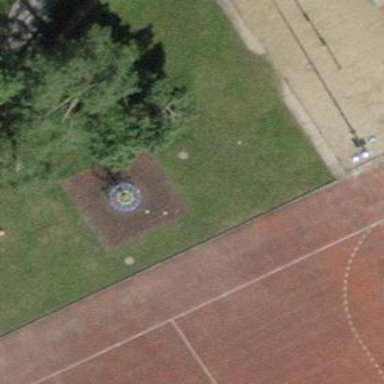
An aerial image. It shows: Playground area for leisure land.